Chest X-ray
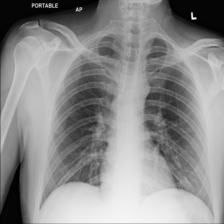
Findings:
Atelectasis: negative
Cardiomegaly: negative
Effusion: negative
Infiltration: negative
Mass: negative
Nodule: negative
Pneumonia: negative
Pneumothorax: negative
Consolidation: negative
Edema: negative
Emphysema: negative
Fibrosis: negative
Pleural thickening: negative
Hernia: negative